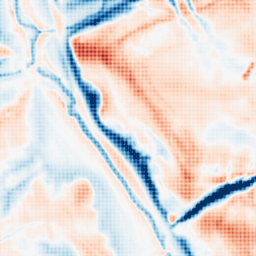
Category: multiscale
Decomposition family: dog_multiscale
Decomposition parameters: sigma_ratio: 1.6
n_scales: 5
base_sigma: 1
Upsampling method: sinc_hamming
Upsampling parameters: scale: 4
kernel_size: 4
Upsampling scale: 4